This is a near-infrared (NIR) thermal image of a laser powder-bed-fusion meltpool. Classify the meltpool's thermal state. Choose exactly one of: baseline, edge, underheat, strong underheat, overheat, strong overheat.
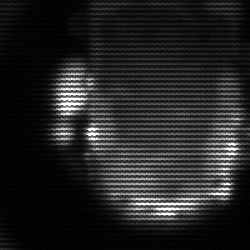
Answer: baseline